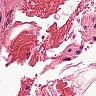
Metastatic tissue present: no